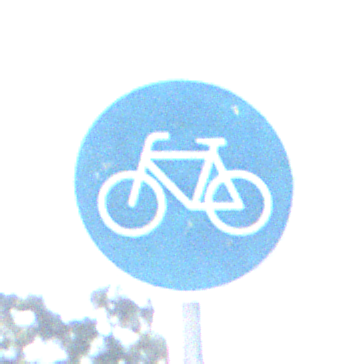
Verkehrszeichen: Radweg
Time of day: MorningAfternoon
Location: Outdoor (Nature)
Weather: PartlyCloudy
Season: NotSpecified
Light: Natural